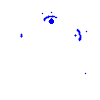
Particle: kaon